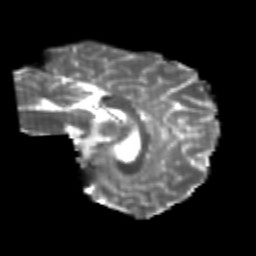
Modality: T2w
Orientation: sagittal
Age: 24
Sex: female
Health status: healthy
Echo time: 0.074 s